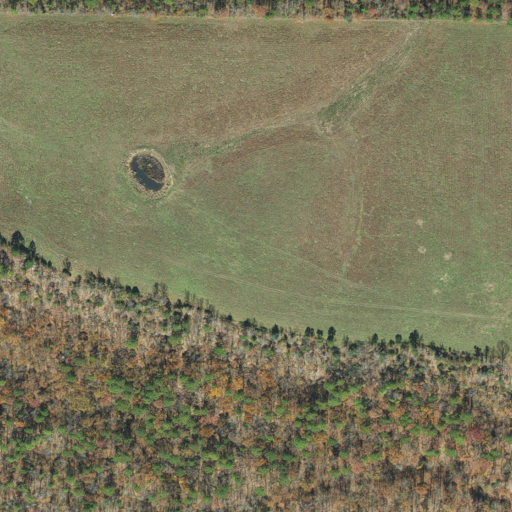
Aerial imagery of mountain in Arkansas named Evans Mountain containing pasture, deciduous forest, mixed forest, grassland, shrub, and evergreen forest